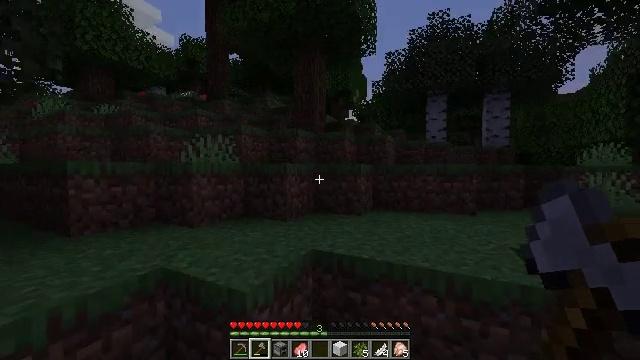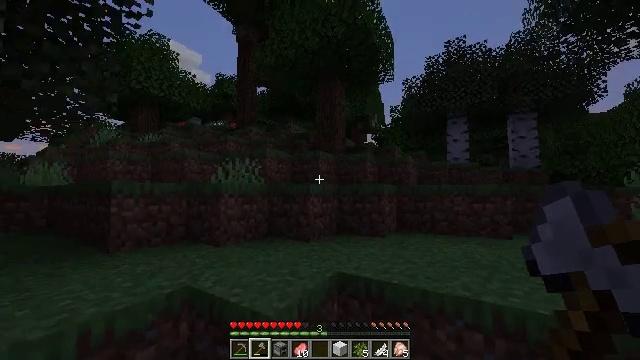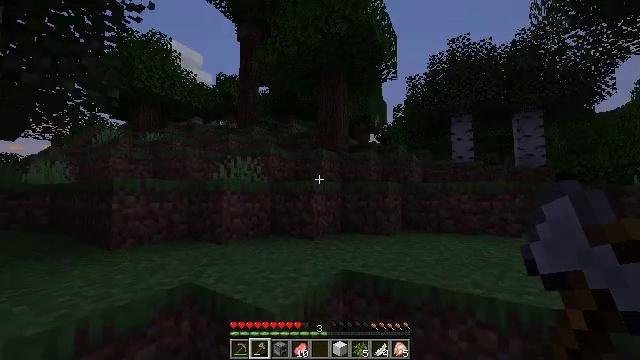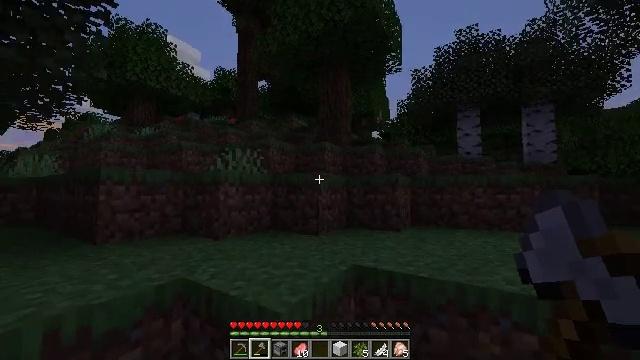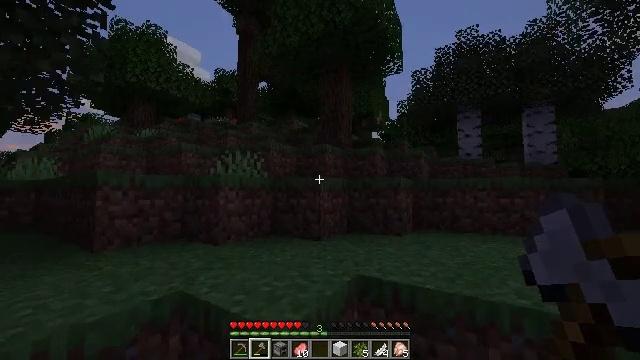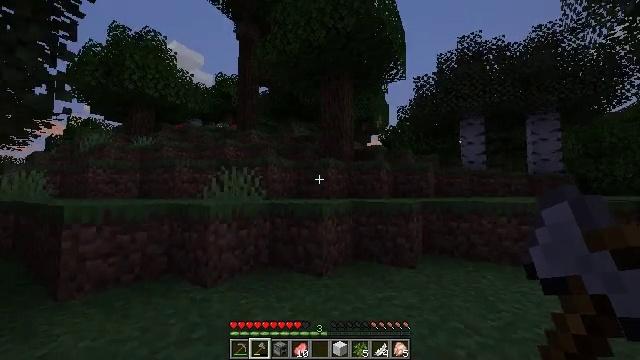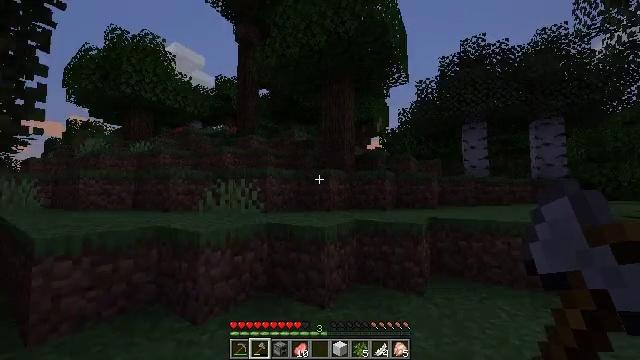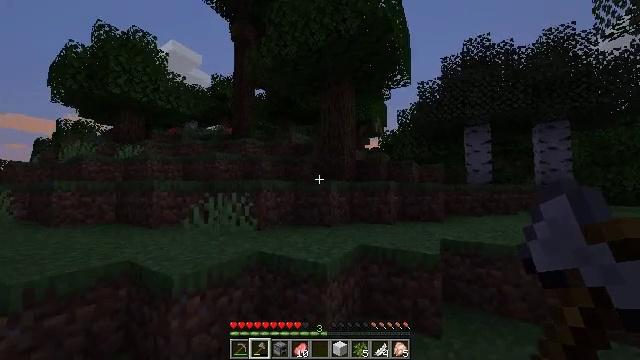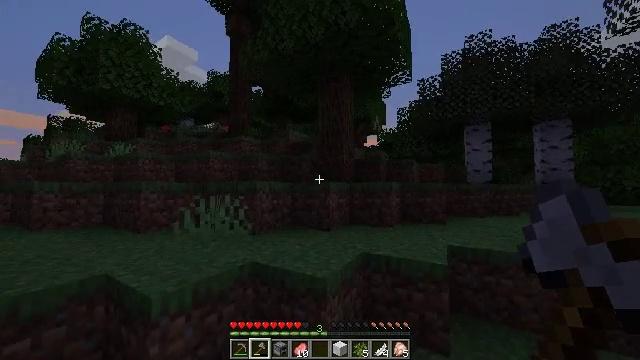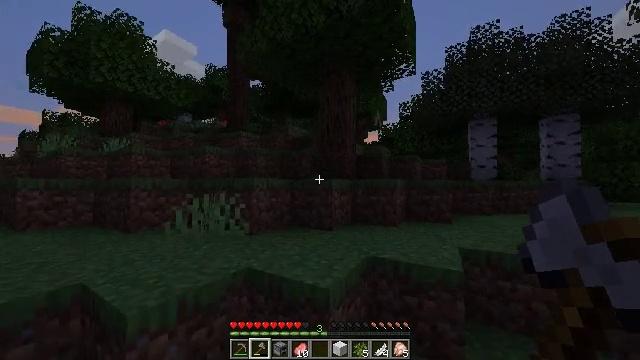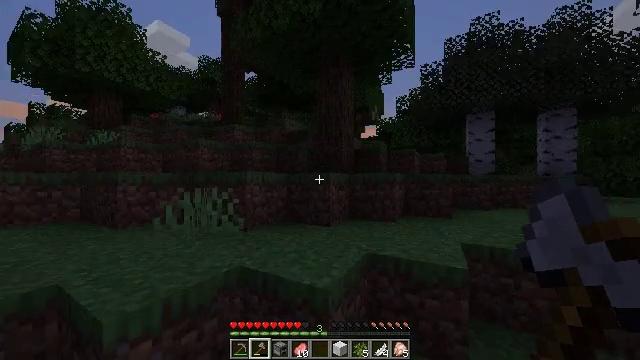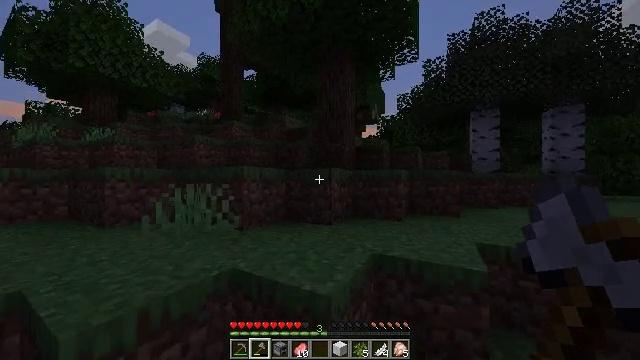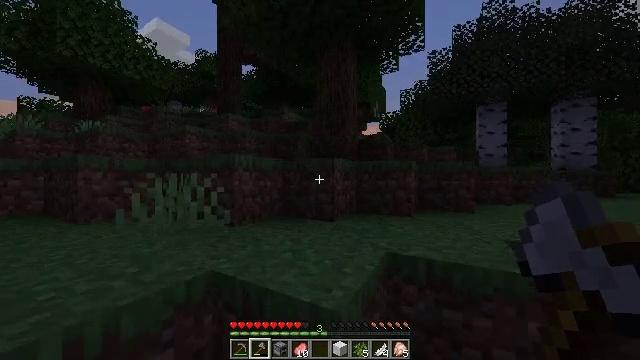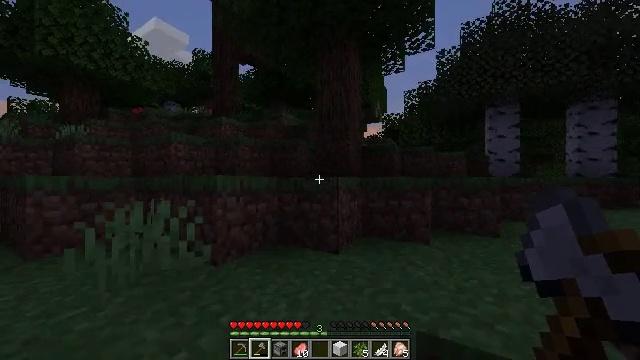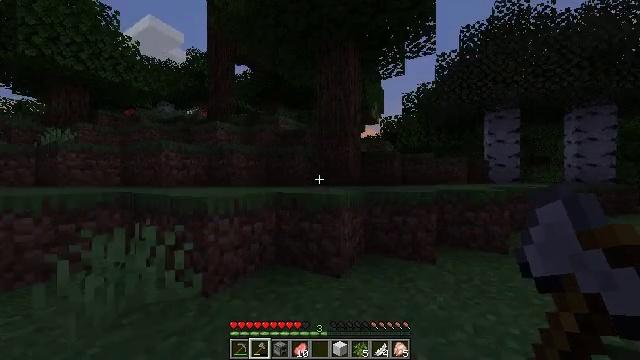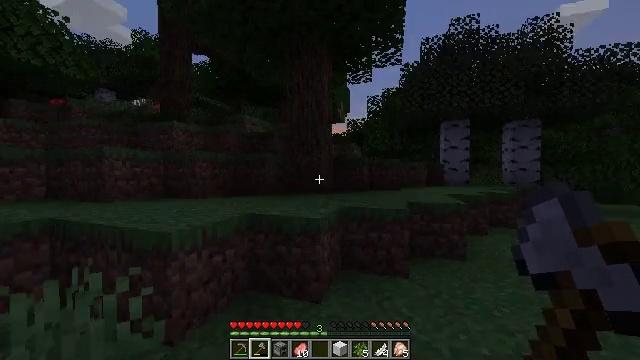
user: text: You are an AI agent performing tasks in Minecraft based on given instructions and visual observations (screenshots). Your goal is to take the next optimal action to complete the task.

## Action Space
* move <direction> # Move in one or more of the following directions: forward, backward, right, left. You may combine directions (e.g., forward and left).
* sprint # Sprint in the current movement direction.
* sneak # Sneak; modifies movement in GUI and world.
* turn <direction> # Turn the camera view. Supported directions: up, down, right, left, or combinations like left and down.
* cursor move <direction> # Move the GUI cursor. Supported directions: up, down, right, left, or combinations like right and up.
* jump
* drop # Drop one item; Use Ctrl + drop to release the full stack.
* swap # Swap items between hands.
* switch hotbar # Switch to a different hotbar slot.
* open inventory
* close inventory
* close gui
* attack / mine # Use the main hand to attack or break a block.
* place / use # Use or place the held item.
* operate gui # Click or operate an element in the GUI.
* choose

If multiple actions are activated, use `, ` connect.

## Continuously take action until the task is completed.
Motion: motion action
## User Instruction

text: Get cooked salmon by cooking raw salmon in the furnace.
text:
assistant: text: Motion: move forward and move left, sprint, turn left and up
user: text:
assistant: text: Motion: move forward, sprint
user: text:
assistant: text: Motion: move forward, sprint, jump
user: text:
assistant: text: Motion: move forward, sprint, jump
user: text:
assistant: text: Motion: move forward, sprint, jump
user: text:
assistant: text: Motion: move forward, sprint, jump
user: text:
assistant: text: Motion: move forward, sprint, jump
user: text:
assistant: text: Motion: move forward, sprint
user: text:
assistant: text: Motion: move forward, sprint, turn down
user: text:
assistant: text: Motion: move forward, sprint, turn down
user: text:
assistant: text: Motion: move forward, sprint
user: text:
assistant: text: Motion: move forward, sprint
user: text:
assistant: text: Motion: move forward, sprint, jump
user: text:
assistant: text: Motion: move forward, sprint, jump
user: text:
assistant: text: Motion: move forward, sprint, turn right and down, jump
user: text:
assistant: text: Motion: move forward, sprint, turn right and down, jump
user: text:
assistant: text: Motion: move forward, sprint, turn right and down, jump
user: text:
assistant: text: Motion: move forward, sprint, turn right and down, jump
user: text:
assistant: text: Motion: move forward, sprint, turn right
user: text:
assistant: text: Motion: move forward, sprint
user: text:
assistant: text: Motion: move forward, sprint
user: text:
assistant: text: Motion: move forward, sprint
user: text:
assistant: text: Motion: move forward, sprint
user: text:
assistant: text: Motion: move forward, sprint
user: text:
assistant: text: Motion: move forward, sprint
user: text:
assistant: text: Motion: move forward, sprint, jump
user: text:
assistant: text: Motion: move forward, sprint, jump
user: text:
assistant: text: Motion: move forward, sprint, jump
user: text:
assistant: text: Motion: move forward, sprint, jump
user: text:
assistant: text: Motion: move forward and move left, sprint, jump